Question: I have an app where I have a 'UIImageView' which displays main image and another 'UIImageView' being used as a mask which shows a circle which is transparent and outside its opaque, this circle can be moved using a 'UIPanGestureRecognizer', I want to know a wayout to crop the image inside the circle into a new image. Here is the attached code and screen shot
'''
- (void)viewDidLoad
{
[super viewDidLoad];
// Do any additional setup after loading the view.
// create pan gesture
UIPanGestureRecognizer *pan = [[UIPanGestureRecognizer alloc] initWithTarget:self
action:@selector(handlePan:)];
[self.view addGestureRecognizer:pan];
CAShapeLayer *shapeLayer = [CAShapeLayer layer];
shapeLayer.path = [[self makeCircleAtLocation:self.view.center radius:100.0] CGPath];
shapeLayer.strokeColor = [[UIColor clearColor] CGColor];
shapeLayer.fillColor = nil;
shapeLayer.lineWidth = 3.0;
// Add CAShapeLayer to our view
[self.view.layer addSublayer:shapeLayer];
// Save this shape layer in a class property for future reference,
// namely so we can remove it later if we tap elsewhere on the screen.
self.circleLayer = shapeLayer;
}
- (void)didReceiveMemoryWarning
{
[super didReceiveMemoryWarning];
// Dispose of any resources that can be recreated.
}
// Create a UIBezierPath which is a circle at a certain location of a certain radius.
// This also saves the circle's center and radius to class properties for future reference.
- (UIBezierPath *)makeCircleAtLocation:(CGPoint)location radius:(CGFloat)radius
{
self.circleCenter = location;
self.circleRadius = radius;
UIBezierPath *path = [UIBezierPath bezierPath];
[path addArcWithCenter:self.circleCenter
radius:self.circleRadius
startAngle:0.0
endAngle:M_PI * 2.0
clockwise:YES];
return path;
}
- (void)handlePan:(UIPanGestureRecognizer *)gesture
{
static CGPoint oldCenter;
if (gesture.state == UIGestureRecognizerStateBegan)
{
// If we're starting a pan, make sure we're inside the circle.
// So, calculate the distance between the circle's center and
// the gesture start location and we'll compare that to the
// radius of the circle.
CGPoint location = [gesture locationInView:gesture.view];
CGPoint translation = [gesture translationInView:gesture.view];
location.x -= translation.x;
location.y -= translation.y;
CGFloat x = location.x - self.circleCenter.x;
CGFloat y = location.y - self.circleCenter.y;
CGFloat distance = sqrtf(x*x + y*y);
// If we're outside the circle, cancel the gesture.
// If we're inside it, keep track of where the circle was.
oldCenter = self.circleCenter;
}
else if (gesture.state == UIGestureRecognizerStateChanged)
{
// Let's calculate the new center of the circle by adding the
// the translationInView to the old circle center.
CGPoint translation = [gesture translationInView:gesture.view];
CGPoint newCenter = CGPointMake(oldCenter.x + translation.x, oldCenter.y + translation.y);
// CGPoint newCenter = [gesture locationInView:self.view];
if (newCenter.x < 160) {
newCenter.x = 160;
}
else if (newCenter.x > self.view.frame.size.width - 160) {
newCenter.x = self.view.frame.size.width - 160;
}
if (newCenter.y < 242) {
newCenter.y = 242;
}
else if (newCenter.y > self.view.frame.size.height - imageMain.center.y) {
newCenter.y = self.view.frame.size.height - imageMain.center.y;
}
// Update the path for our CAShapeLayer
// self.circleLayer.path = [[self makeCircleAtLocation:newCenter radius:self.circleRadius] CGPath];
imageCircle.center = newCenter;
}
}
@end
'''
And the result is

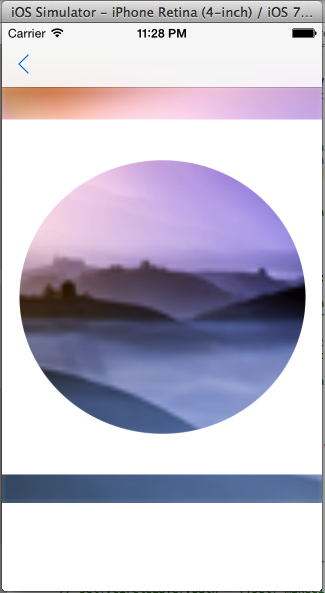
Answer: To save the masked image, one would use <URL>. See my 'handleTap' below for an example.
But I note that you are apparently masking by overlaying an image. I might suggest using a 'UIBezierPath' for the basis of both a layer mask for the image view, as well as the 'CAShapeLayer' you'll use to draw the circle (assuming you want a border as you draw the circle. If your mask is a regular shape (such as a circle), it's probably more flexible to make it a 'CAShapeLayer' with a 'UIBezierPath' (rather than an image), because that way you can not only move it around with a pan gesture, but also scale it, too, with a pinch gesture:
<URL>
Here is a sample implementation:
'''
// ViewController.swift
// CircleMaskDemo
//
// Created by Robert Ryan on 4/18/18.
// Copyright ©️ 2018-2022 Robert Ryan. All rights reserved.
//
import UIKit
class ViewController: UIViewController {
@IBOutlet weak var imageView: UIImageView!
@IBOutlet weak var pinch: UIPinchGestureRecognizer!
@IBOutlet weak var pan: UIPanGestureRecognizer!
private let maskLayer = CAShapeLayer()
private lazy var radius: CGFloat = min(view.bounds.width, view.bounds.height) * 0.3
private lazy var center: CGPoint = CGPoint(x: view.bounds.midX, y: view.bounds.midY)
private let pathLayer: CAShapeLayer = {
let _pathLayer = CAShapeLayer()
_pathLayer.fillColor = UIColor.clear.cgColor
_pathLayer.strokeColor = UIColor.black.cgColor
_pathLayer.lineWidth = 3
return _pathLayer
}()
override func viewDidLoad() {
super.viewDidLoad()
imageView.layer.addSublayer(pathLayer)
imageView.layer.mask = maskLayer
imageView.isUserInteractionEnabled = true
imageView.addGestureRecognizer(pinch)
imageView.addGestureRecognizer(pan)
}
override func viewDidAppear(_ animated: Bool) {
super.viewDidAppear(animated)
updateCirclePath(at: center, radius: radius)
}
private var oldCenter: CGPoint!
private var oldRadius: CGFloat!
}
// MARK: - Actions
extension ViewController {
@IBAction func handlePinch(_ gesture: UIPinchGestureRecognizer) {
let scale = gesture.scale
if gesture.state == .began { oldRadius = radius }
updateCirclePath(at: center, radius: oldRadius * scale)
}
@IBAction func handlePan(_ gesture: UIPanGestureRecognizer) {
let translation = gesture.translation(in: gesture.view)
if gesture.state == .began { oldCenter = center }
let newCenter = CGPoint(x: oldCenter.x + translation.x, y: oldCenter.y + translation.y)
updateCirclePath(at: newCenter, radius: radius)
}
@IBAction func handleTap(_ gesture: UITapGestureRecognizer) {
let fileURL = try! FileManager.default
.url(for: .documentDirectory, in: .userDomainMask, appropriateFor: nil, create: true)
.appendingPathComponent("image.png")
let scale = imageView.window!.screen.scale
let radius = self.radius * scale
let center = CGPoint(x: self.center.x * scale, y: self.center.y * scale)
let frame = CGRect(x: center.x - radius,
y: center.y - radius,
width: radius * 2.0,
height: radius * 2.0)
// temporarily remove the circleLayer
let saveLayer = pathLayer
saveLayer.removeFromSuperlayer()
// render the clipped image
let image = UIGraphicsImageRenderer(size: imageView.frame.size).image { _ in
imageView.drawHierarchy(in: imageView.bounds, afterScreenUpdates: true)
}
// add the circleLayer back
imageView.layer.addSublayer(saveLayer)
// crop the image
guard
let imageRef = image.cgImage?.cropping(to: frame),
let data = UIImage(cgImage: imageRef).pngData()
else {
return
}
// save the image
try? data.write(to: fileURL)
// tell the user we're done
let alert = UIAlertController(title: nil, message: "Saved", preferredStyle: .alert)
alert.addAction(UIAlertAction(title: "OK", style: .default))
present(alert, animated: true)
}
}
// MARK: - Private utility methods
private extension ViewController {
func updateCirclePath(at center: CGPoint, radius: CGFloat) {
self.center = center
self.radius = radius
let path = UIBezierPath(arcCenter: center, radius: radius, startAngle: 0, endAngle: 2 * .pi, clockwise: true)
maskLayer.path = path.cgPath
pathLayer.path = path.cgPath
}
}
// MARK: - UIGestureRecognizerDelegate
extension ViewController: UIGestureRecognizerDelegate {
func gestureRecognizer(_ gestureRecognizer: UIGestureRecognizer, shouldRecognizeSimultaneouslyWith otherGestureRecognizer: UIGestureRecognizer) -> Bool {
let tuple = (gestureRecognizer, otherGestureRecognizer)
return tuple == (pan, pinch) || tuple == (pinch, pan)
}
}
'''
If you don't want to draw the border around the circle, then it's even easier, as you can pull anything related to 'circleLayer'.
If you're interested in Objective-C example, see <URL>.